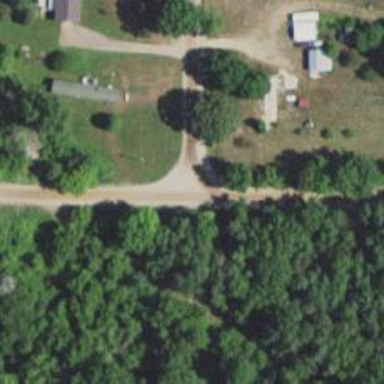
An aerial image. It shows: Unclassified road.